Field crop: maize
Growth stage: 2
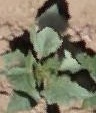
Species: datura